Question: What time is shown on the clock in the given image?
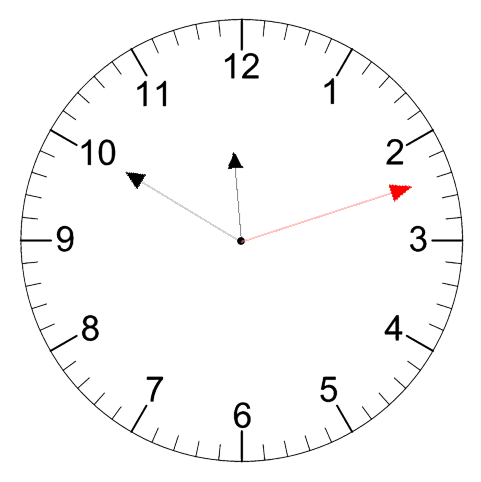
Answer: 11:50:12